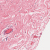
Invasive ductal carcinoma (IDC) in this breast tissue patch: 0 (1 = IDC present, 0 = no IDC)